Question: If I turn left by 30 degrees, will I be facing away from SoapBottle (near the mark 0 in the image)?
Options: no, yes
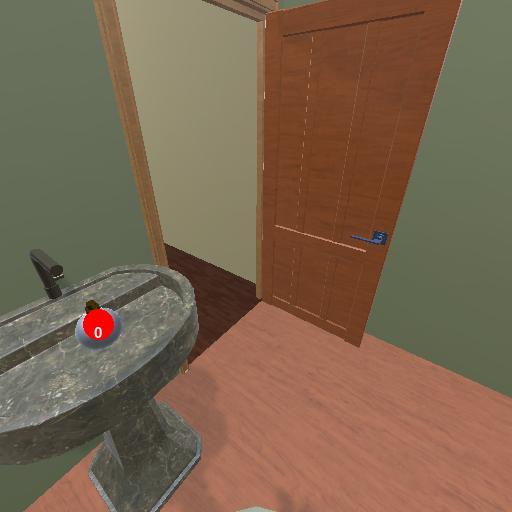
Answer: no